Field crop: maize
Growth stage: 2
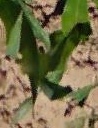
Species: maize